Question: I made an app using the library: <URL>. But this library is a little bit old and I want to use Appcompat library.
So my question is istead of the normal drawerLayout implementation, where the Menu slides in front of the content view.
Like in the facebook app:

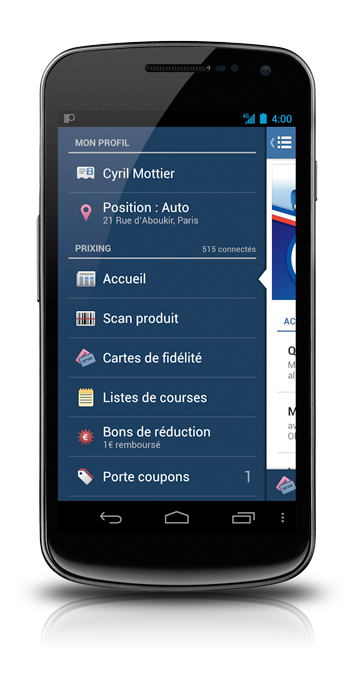
Answer: Brother for that you need to create your own library just like Jeremy Feinstein who created SlidingMenu library ,google'android uses the concept of navigation drawer (<URL> which is similar to the one created by Jeremy. Creating a drawer layout with the menu fixed is a tough concept and is not available on the internet due to facebook copyright issues; So I am really sorry to say you have to be satisfied with the SlidingMenu library you presently have.